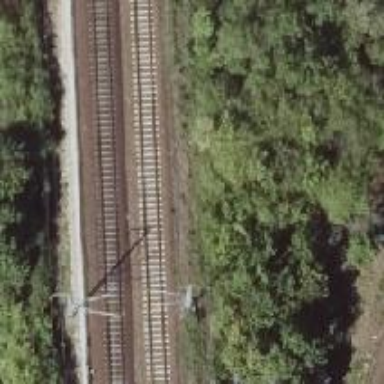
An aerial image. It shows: Electrified railway with contact line running along embankment.